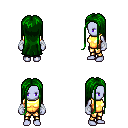
a pixel art fantasy rpg character, female body template, dark elf, purple skin, gold chest armor, gold greaves, green extra-long hairstyle, white cloth bandages, four views (front, back, left, right), 2x2 character sprite sheet, small pixel art, hard edges, no anti-aliasing